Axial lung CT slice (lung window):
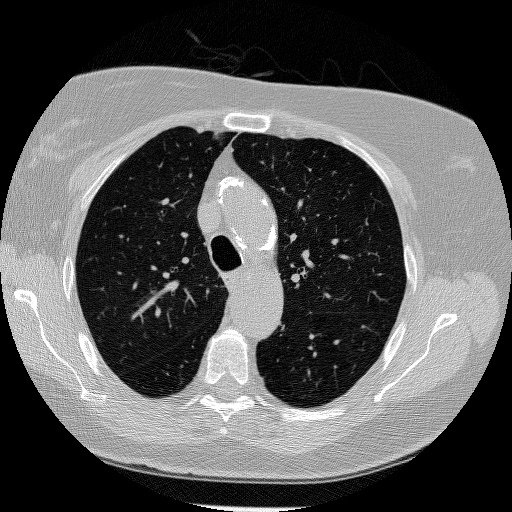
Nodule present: no